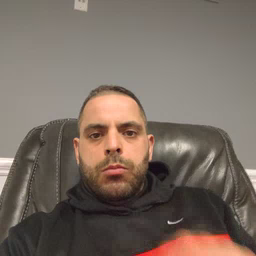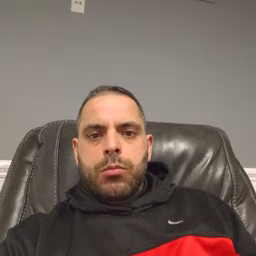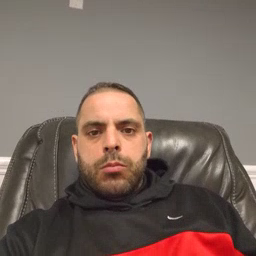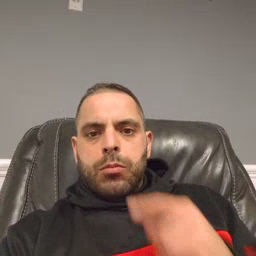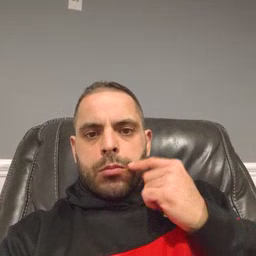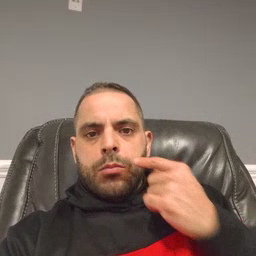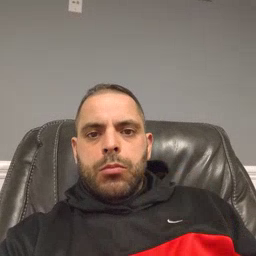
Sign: smile